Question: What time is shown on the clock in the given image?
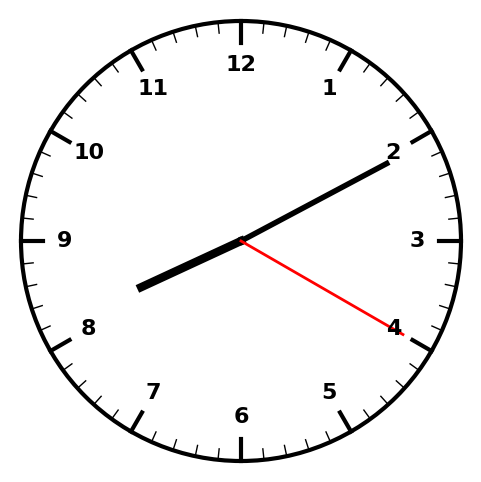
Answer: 08:10:20